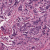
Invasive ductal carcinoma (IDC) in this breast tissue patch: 1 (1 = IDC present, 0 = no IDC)